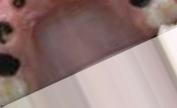
Condition: Caries